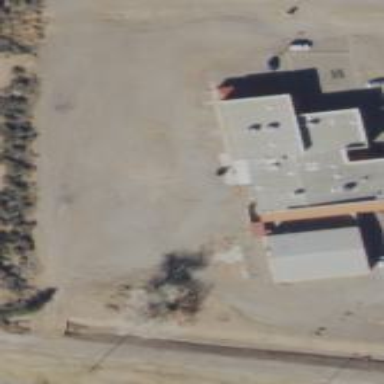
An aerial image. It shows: Social center housed in building.